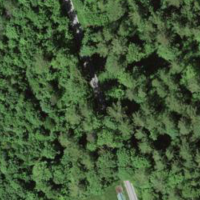
EUNIS habitat code: 41
Species observed at this site:
Allium ursinum